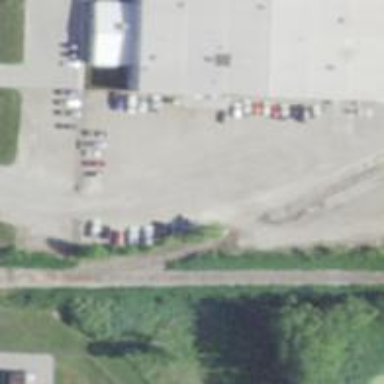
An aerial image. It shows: Rail spur service.